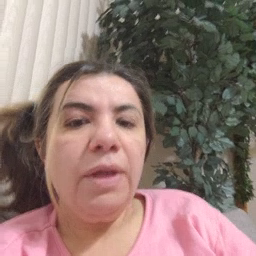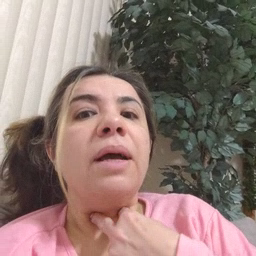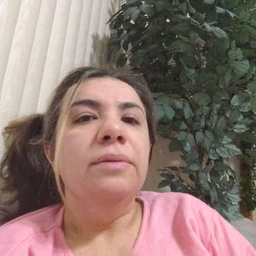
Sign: stuck